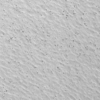
Label: not_dusty